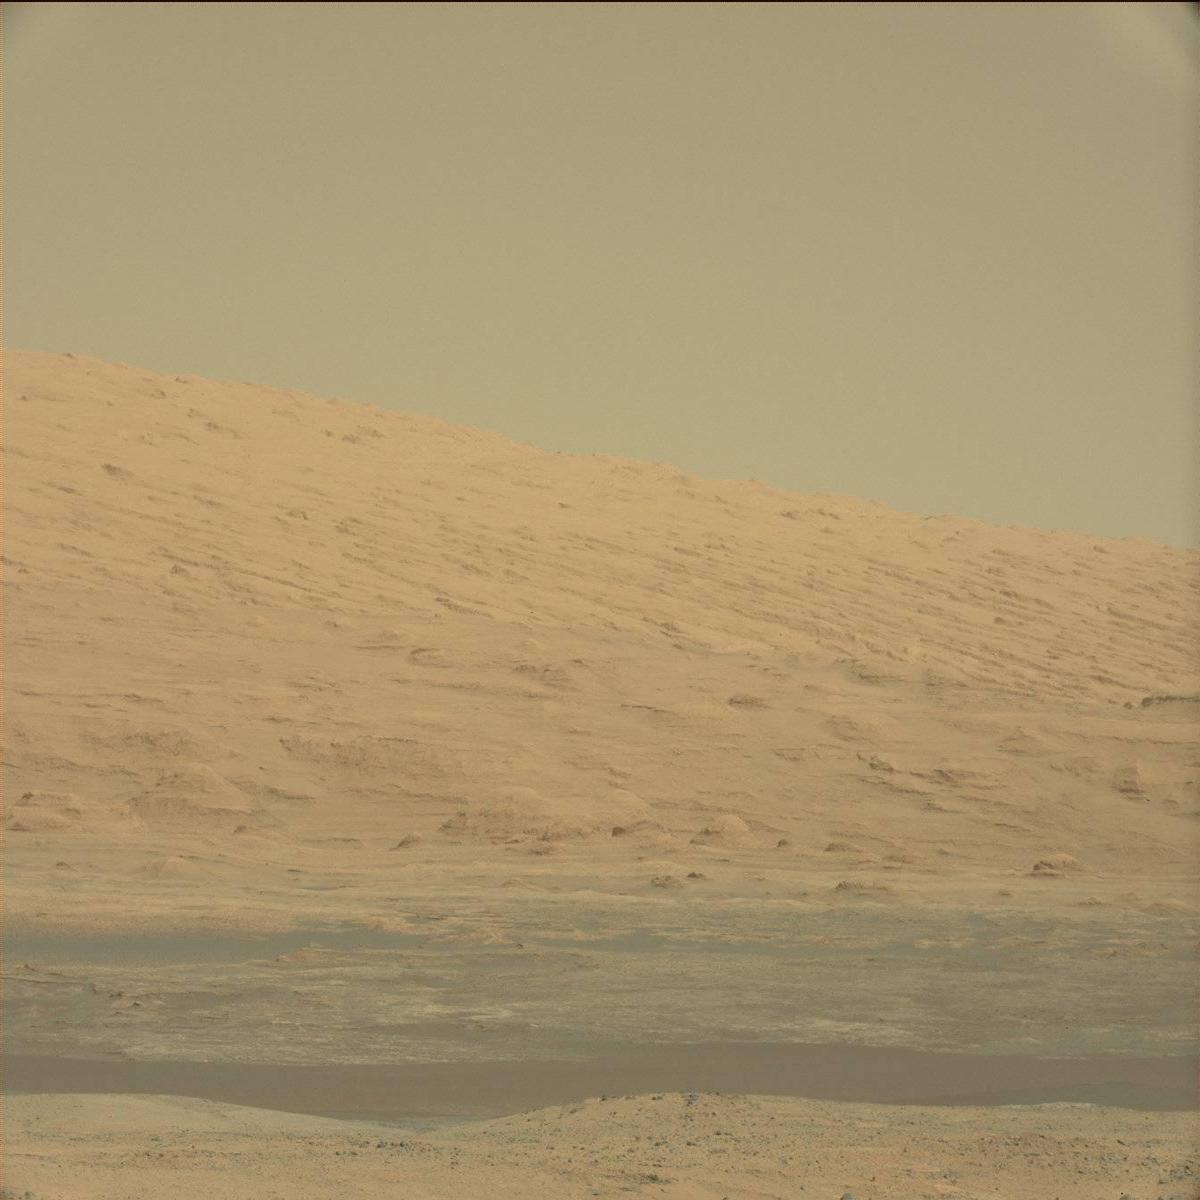
Terrain classes present: Ridge, Sand / Soil, Sky